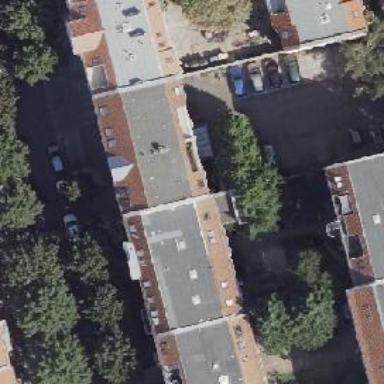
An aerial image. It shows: Building consisting of apartments with double saltbox roof shape.